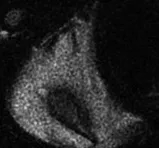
Fast spin-echo T2 weighted, fat-suppressed T2W imaging. Inferior. Scapula are presented. There is a thickening of the cortex with subcortical edema and periostitis of the scapula without a glenohumeral joint effusion. Extensive intramuscular edema of the rotator cuff muscles (subscapularis, teres minor, supra- and infraspinatus) is noted, with relative sparing of the deltoid.
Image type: radiology (mri)